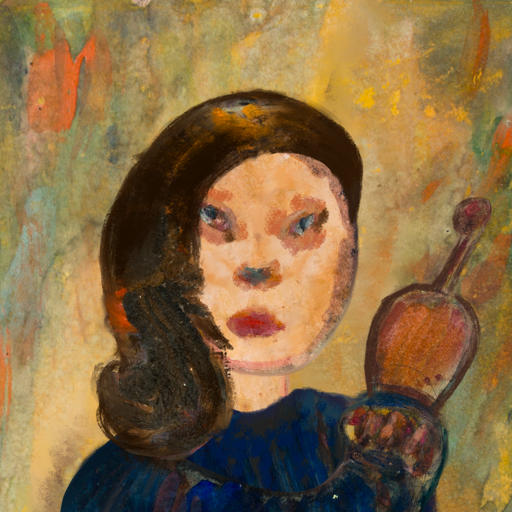
Background: Comrade, Head And Neck Front: Childish, Face Front: Boggyland, Bust: Pipe, Hair Front: Gypsy_Queen, Head Accessory: Blank, Second Necklace: Blank, Necklace: Blank, Baby: Blank